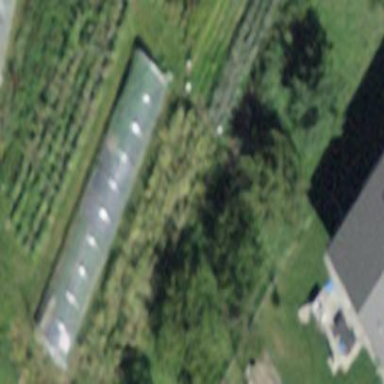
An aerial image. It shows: Greenhouse.